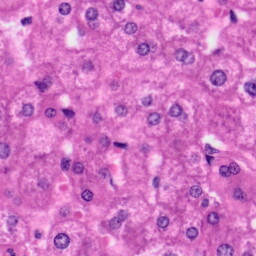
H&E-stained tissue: Liver